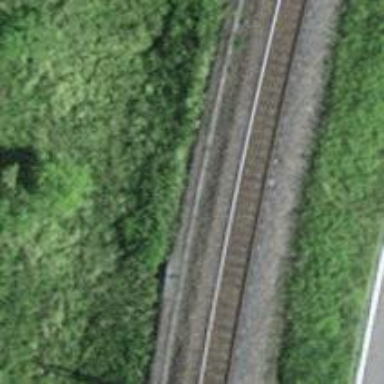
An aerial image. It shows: Single railway track with electrification through contact line.